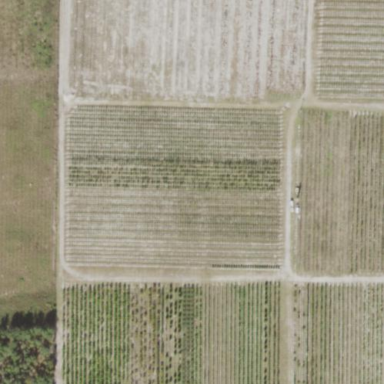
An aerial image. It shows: Plant nursery specializing in trees.